Question: I am new in BlackBerry application development. I have installed "BlackBerry Plug-ins for Eclipse version 7.1" successfully. Now I am trying to import one existing project into Eclipse, it is showing the following error:
> Build path entry is missing: org.eclipse.jdt.lau...de.BlackBerryVMInstallType/BlackBerry JRE 4.7.0

what is the reason for this?
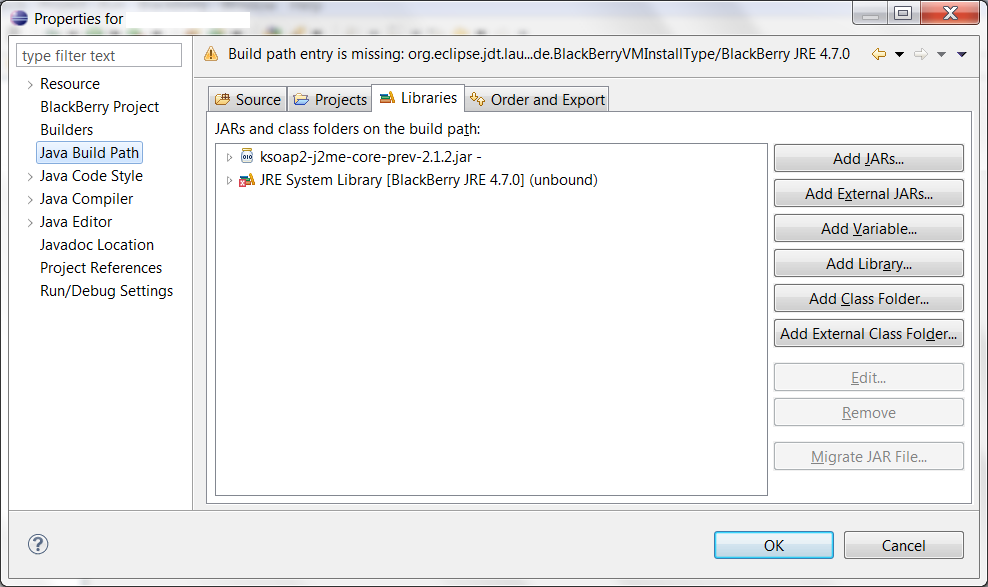
Answer: If you have installed the OS 7.1 plugin, then you won't be able to target OS 4.7.
You'll need to also install the SDK for OS 4.7. To do that, in Eclipse, go to the menu, then , then select the pull-down menu, and pick the <URL>.
Then, in the center of the window, you'll select the SDKs (OS Versions) you want to directly target:

As you see, I'm using the Mac Eclipse Plugin, and it doesn't even show OS 4.7 ... I can't remember if the Windows versions still supports 4.7 (I think it might offer a 4.5 plugin). Basically, all the 4.7 devices out there should be eligible for free upgrades to 5.0, so I don't know that it's worth it to support 4.7 anymore. Just support OS 5.0+.
Once you're sure that you the correct SDK, then in the window you show in your screenshot, try removing that OS 4.7 library. Then, use the button, select and pick the (it may be in the menu):

After you do that, try cleaning and rebuilding your project.